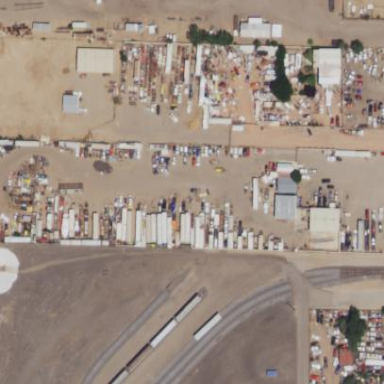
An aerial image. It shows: Industrial area designated as scrap yard.